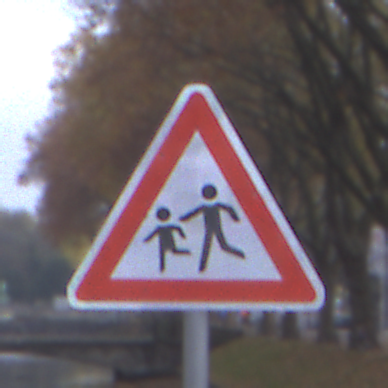
Verkehrszeichen: KinderRechts
Umgebung: Outdoor, Urban
Tageszeit: SunriseSunset
Wetter: PartlyCloudy
Licht: Natural
Jahreszeit: NotSpecified
Kontrast: LowContrast